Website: crate-barrel
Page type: receipt
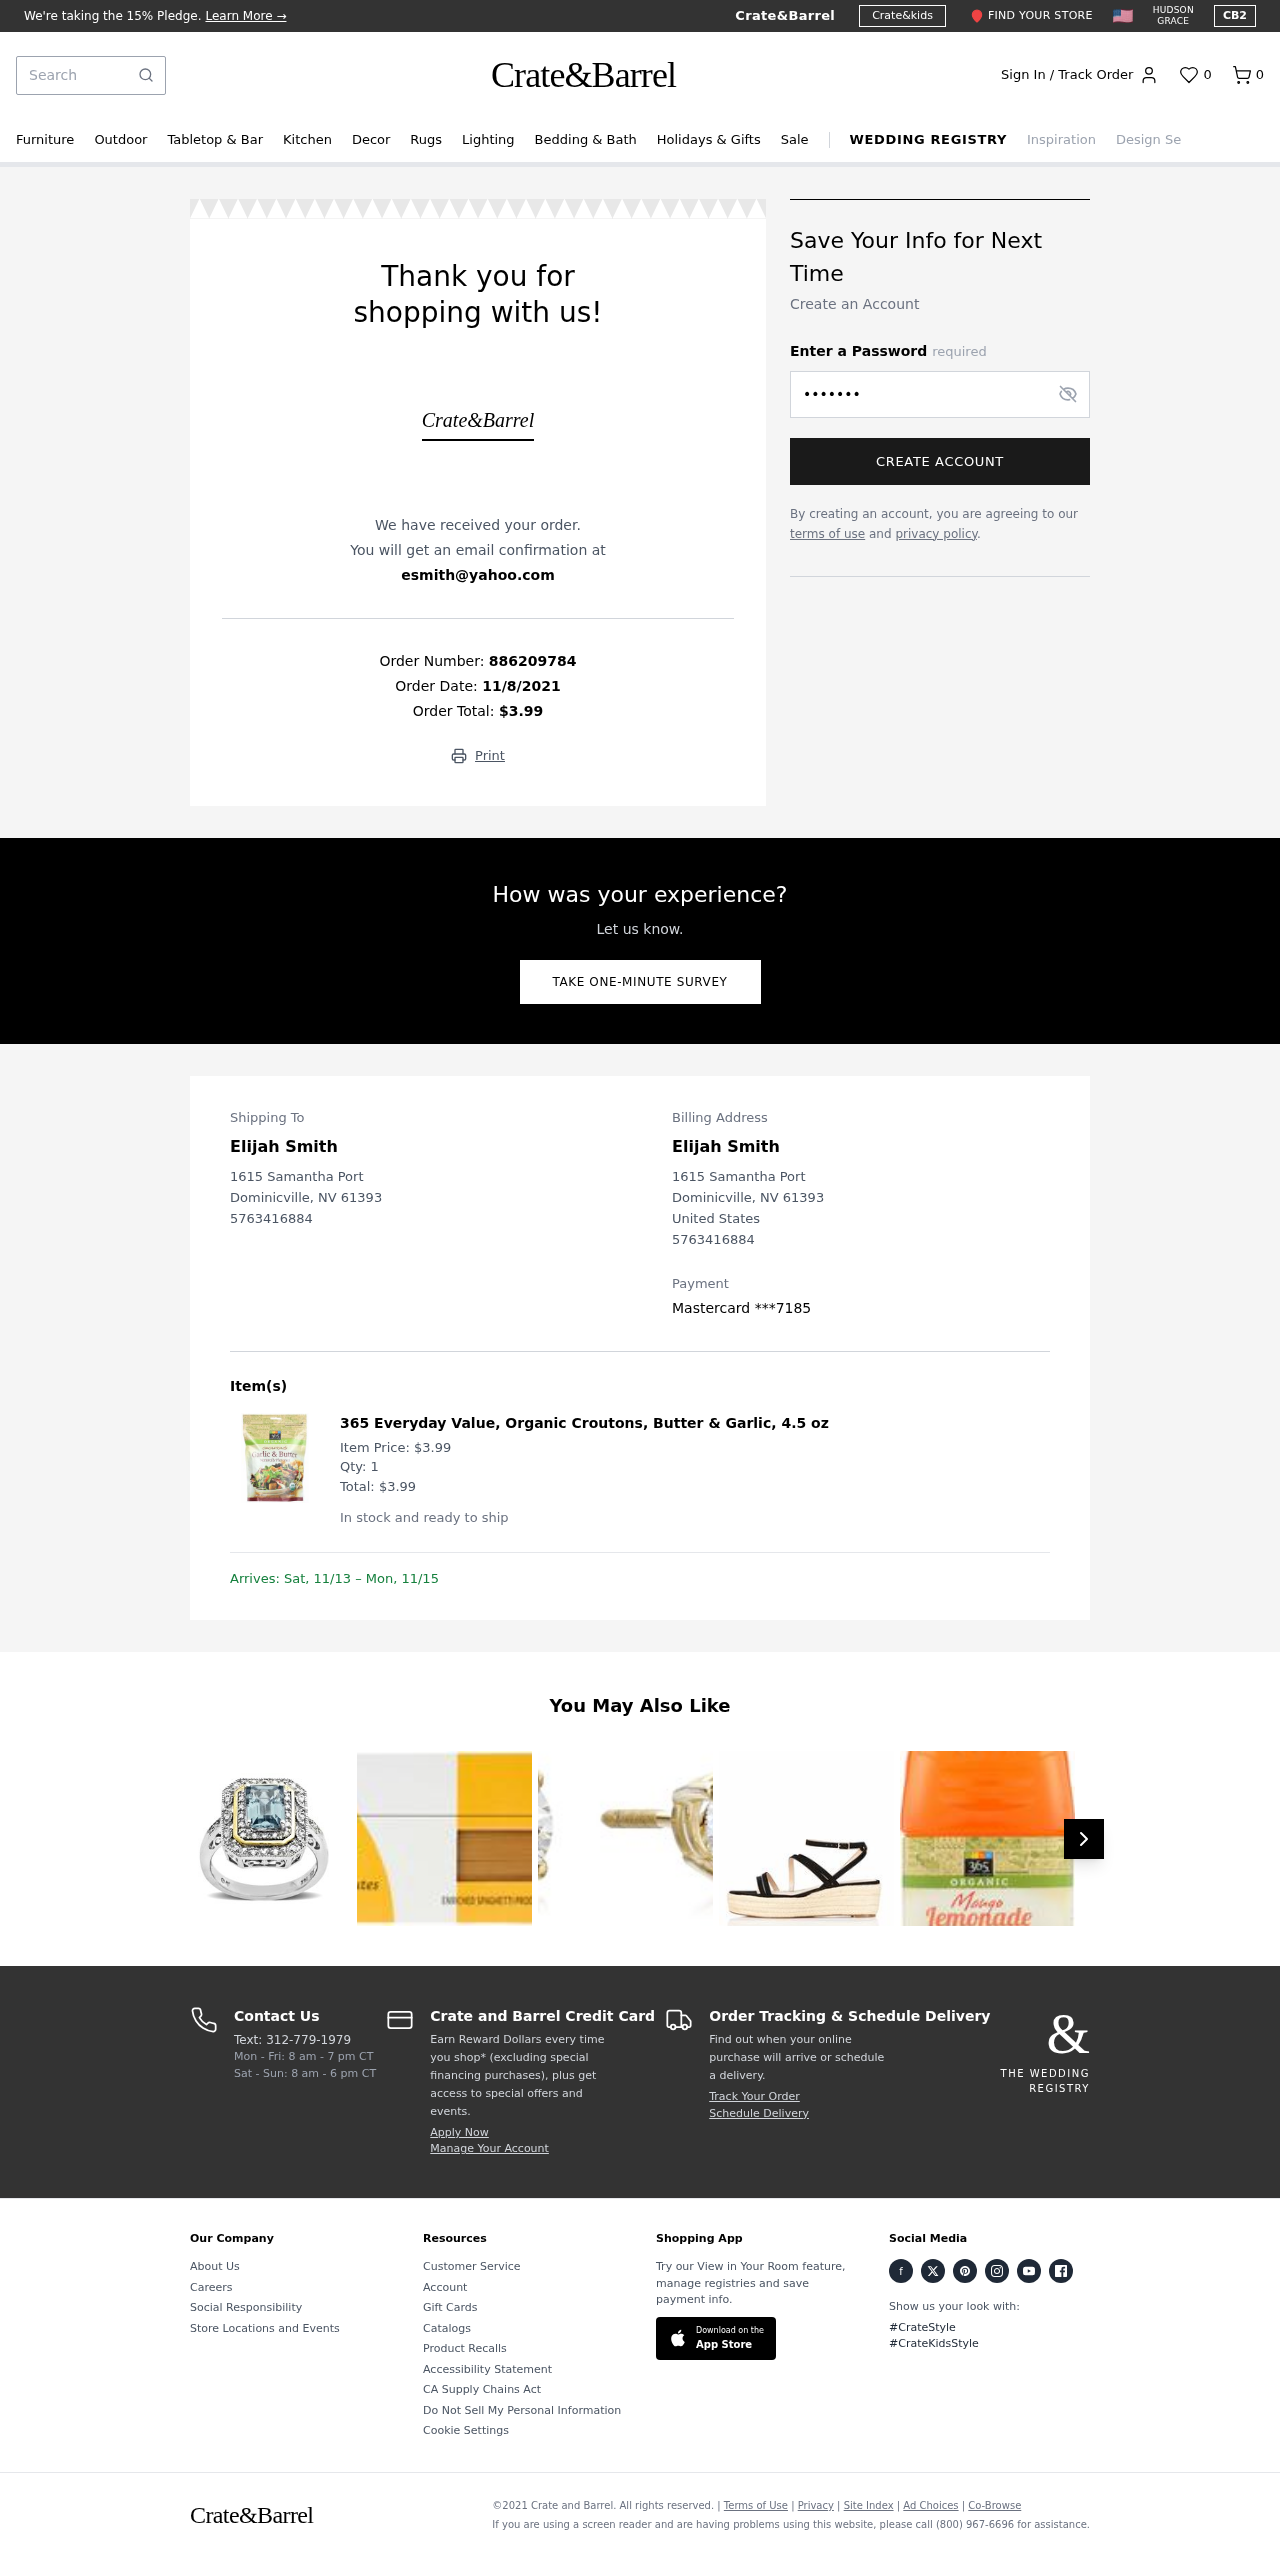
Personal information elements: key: PII_CARD_LAST4
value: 7185
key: PII_CARD_TYPE
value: Mastercard
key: PII_CITY
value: Dominicville
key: PII_COUNTRY
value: United States
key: PII_EMAIL
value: esmith@yahoo.com
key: PII_FULLNAME
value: Elijah Smith
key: PII_PHONE
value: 5763416884
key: PII_POSTCODE
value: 61393
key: PII_STATE_ABBR
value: NV
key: PII_STREET
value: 1615 Samantha Port
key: PII_FULLNAME2
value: Elijah Smith
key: PII_CITY2
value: Dominicville
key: PII_STATE_ABBR2
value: NV
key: PII_POSTCODE_FULL
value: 61393
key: PII_POSTCODE_NUMERIC
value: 61393
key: PII_PHONE2
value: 5763416884
Product elements: key: PRODUCT1_NAME
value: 365 Everyday Value, Organic Croutons, Butter & Garlic, 4.5 oz
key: PRODUCT1_PRICE
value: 3.99
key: PRODUCT1_QUANTITY
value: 1
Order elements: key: ORDER_NUM_ITEMS
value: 0
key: ORDER_ID
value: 886209784
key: ORDER_DATE
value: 11/8/2021
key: ORDER_TOTAL
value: $3.99
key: ORDER_ITEM_TOTAL
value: $3.99
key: ORDER_DELIVERY_DATE
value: Sat, 11/13 – Mon, 11/15
Search elements: key: HEADER_SEARCH
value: Search
Other elements: key: FAVORITES_COUNT
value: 0